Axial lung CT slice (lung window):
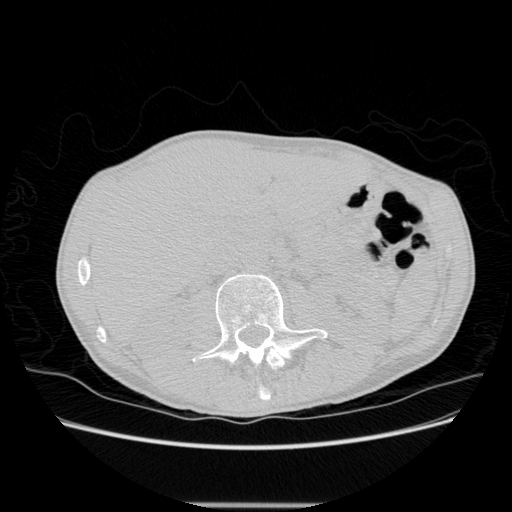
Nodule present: no